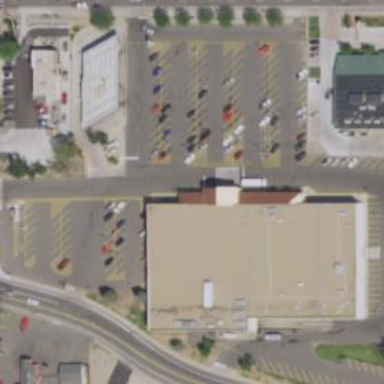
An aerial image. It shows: Retail building.